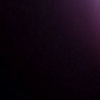
Label: space